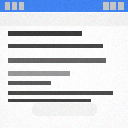
Screen state: on